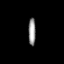
Tissue: prostate
Cell type: T cells
Senescence score: 0.7393
Nuclear area (px): 202
Mean DAPI intensity: 146.119